高一 · 代数
(2014 秋 $・$ 铜陵期末) 若将两个数 $a=8, b=17$ 交换, 使 $a=17, b=8$, 下面语句正确的一组是 $(\quad)$
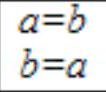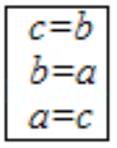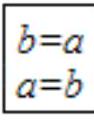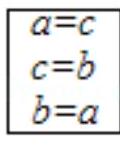

B.

C.

D.

答案: B
解析: 先把 $b$ 的值赋给中间变量 $c$, 这样 $c=17$, 再把 $a$ 的值赋给变量 $b$, 这样 $b=8$,把 $c$ 的值赋给变量 $a$, 这样 $a=17$.

故选: B.